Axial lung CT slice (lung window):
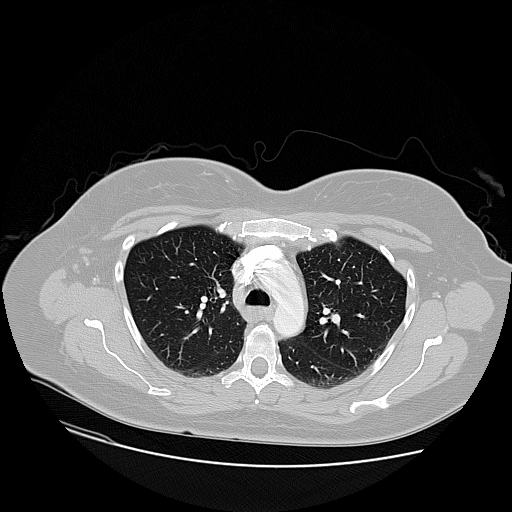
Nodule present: no